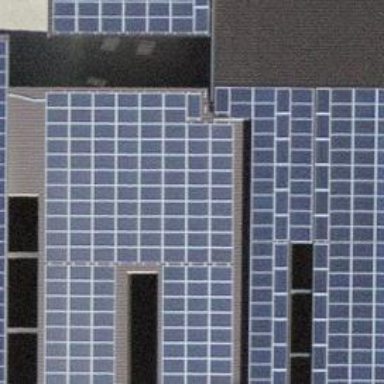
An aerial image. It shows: Solar power generator with photovoltaic panels.